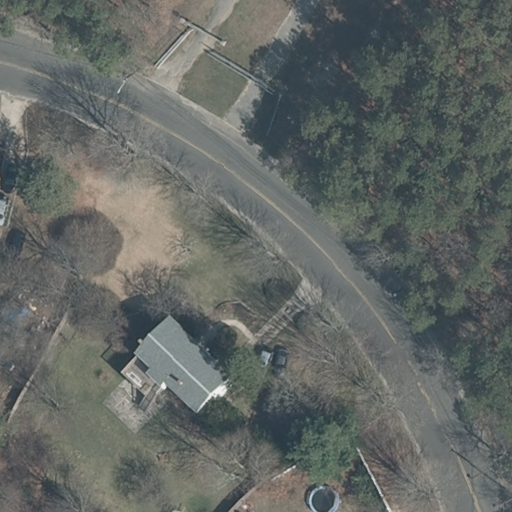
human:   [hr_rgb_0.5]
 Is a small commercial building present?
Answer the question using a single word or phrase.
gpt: no

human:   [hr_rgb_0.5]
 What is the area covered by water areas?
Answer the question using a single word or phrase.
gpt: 0m2

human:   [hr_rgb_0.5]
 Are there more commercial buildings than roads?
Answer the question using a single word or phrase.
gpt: no

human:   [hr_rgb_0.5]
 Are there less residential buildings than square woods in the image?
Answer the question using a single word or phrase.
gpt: no

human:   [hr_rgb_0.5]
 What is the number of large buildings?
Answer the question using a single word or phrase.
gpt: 0

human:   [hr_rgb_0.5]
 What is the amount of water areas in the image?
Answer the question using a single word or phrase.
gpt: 0

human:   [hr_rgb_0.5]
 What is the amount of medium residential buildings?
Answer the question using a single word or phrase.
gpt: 1

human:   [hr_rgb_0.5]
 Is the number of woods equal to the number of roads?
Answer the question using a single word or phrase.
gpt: no

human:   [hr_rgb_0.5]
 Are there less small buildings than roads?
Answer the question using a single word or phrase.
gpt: yes

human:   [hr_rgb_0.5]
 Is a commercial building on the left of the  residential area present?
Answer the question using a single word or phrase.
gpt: no

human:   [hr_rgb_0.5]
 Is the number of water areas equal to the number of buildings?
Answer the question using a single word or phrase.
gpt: no

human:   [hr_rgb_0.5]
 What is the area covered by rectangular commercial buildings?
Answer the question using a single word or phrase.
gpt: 0m2

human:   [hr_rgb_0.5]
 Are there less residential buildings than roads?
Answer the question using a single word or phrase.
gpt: yes

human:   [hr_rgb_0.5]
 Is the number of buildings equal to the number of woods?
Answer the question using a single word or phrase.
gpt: yes

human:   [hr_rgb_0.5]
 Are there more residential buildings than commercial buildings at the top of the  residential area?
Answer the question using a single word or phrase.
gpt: yes

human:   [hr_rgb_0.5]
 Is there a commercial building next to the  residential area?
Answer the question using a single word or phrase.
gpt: no

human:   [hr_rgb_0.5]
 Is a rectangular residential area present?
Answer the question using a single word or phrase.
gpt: no

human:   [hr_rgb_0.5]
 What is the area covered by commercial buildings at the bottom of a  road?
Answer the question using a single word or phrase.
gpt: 0m2

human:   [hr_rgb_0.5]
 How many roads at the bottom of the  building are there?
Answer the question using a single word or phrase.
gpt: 0

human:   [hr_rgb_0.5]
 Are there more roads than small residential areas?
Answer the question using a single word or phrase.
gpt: yes

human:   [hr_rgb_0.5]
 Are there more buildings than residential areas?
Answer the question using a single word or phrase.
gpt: no

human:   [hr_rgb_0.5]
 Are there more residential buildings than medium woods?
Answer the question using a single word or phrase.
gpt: yes

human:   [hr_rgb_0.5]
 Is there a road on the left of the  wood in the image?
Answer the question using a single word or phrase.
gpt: yes

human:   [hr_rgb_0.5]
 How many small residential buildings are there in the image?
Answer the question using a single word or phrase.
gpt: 0

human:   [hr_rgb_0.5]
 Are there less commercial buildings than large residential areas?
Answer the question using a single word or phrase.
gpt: yes

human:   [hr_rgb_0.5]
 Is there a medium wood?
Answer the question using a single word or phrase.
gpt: no

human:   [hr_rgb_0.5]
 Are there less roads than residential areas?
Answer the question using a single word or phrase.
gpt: no

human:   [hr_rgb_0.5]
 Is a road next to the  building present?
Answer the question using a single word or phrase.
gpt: yes

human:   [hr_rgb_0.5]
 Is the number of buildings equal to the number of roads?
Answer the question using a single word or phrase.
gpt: no

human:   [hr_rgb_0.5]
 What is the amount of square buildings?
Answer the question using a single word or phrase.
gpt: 0

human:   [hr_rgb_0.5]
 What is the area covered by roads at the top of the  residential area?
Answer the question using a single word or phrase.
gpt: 0m2

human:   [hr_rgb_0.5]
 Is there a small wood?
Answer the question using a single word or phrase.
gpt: no

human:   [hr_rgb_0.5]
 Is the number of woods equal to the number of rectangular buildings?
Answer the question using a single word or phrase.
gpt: no

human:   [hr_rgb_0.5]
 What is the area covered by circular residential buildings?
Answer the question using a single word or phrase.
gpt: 0m2

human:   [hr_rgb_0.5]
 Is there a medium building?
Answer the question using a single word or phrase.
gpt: yes

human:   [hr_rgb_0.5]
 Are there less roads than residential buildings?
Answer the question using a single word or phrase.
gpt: no